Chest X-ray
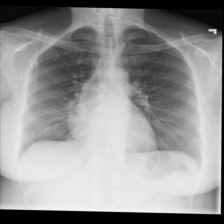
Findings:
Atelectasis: negative
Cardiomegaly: negative
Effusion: negative
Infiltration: negative
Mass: negative
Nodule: negative
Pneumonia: negative
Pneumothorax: negative
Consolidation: negative
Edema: negative
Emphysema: negative
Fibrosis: negative
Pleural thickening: negative
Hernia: negative